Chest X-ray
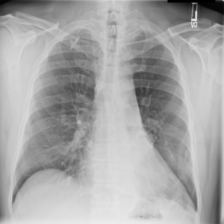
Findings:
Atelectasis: negative
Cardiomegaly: negative
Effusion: negative
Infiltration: negative
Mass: negative
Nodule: negative
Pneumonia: negative
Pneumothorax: negative
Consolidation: positive
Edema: negative
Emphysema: negative
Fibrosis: negative
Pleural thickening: negative
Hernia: negative